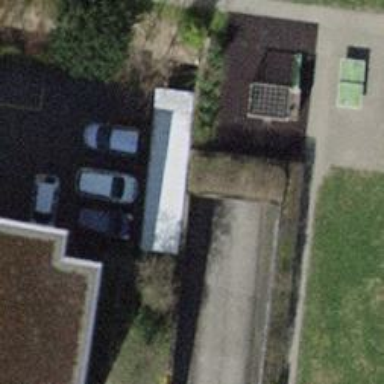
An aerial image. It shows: Parking area.